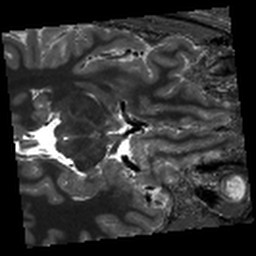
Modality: T1map
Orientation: axial
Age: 25
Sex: male